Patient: sex F, age 58
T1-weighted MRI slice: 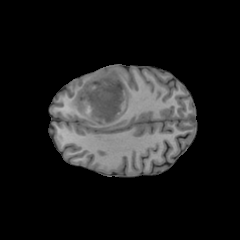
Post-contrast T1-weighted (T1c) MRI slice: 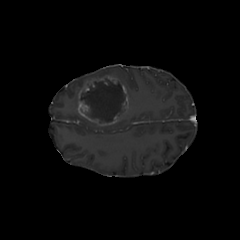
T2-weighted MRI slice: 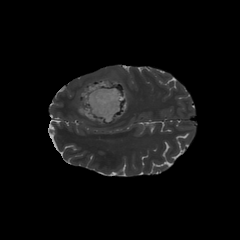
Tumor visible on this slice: yes
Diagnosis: Glioblastoma, IDH-wildtype
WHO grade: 4